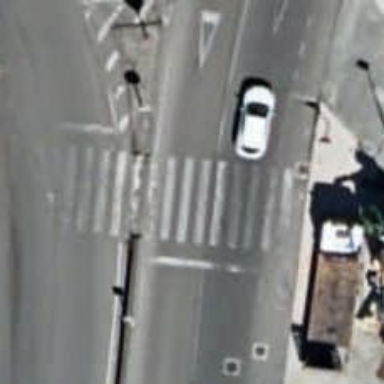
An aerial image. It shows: Uncontrolled crossing on the road.